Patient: sex M, age 36
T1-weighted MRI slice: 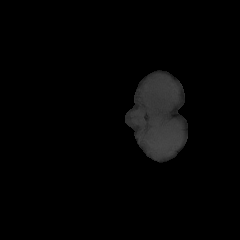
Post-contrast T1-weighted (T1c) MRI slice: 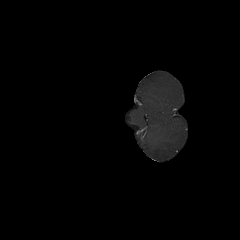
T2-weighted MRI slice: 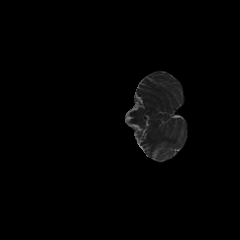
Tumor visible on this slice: no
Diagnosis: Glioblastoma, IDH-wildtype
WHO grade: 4